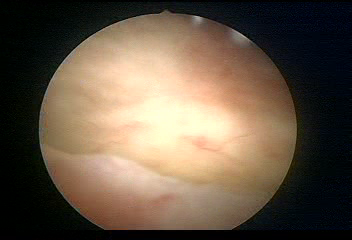
Modality: WLC
Class: Normal mucosa
Bladder cancer association: No